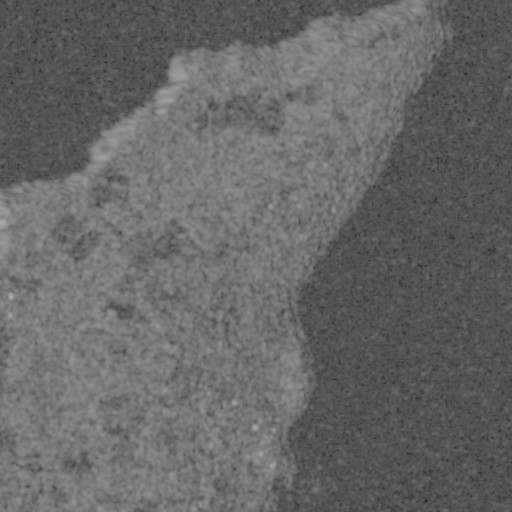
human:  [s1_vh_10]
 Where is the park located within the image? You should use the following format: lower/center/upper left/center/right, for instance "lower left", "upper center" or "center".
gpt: The park is located in the lower left of the image.
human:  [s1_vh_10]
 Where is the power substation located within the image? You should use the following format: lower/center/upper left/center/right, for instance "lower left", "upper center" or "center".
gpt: The power substation is located in the lower center of the image.
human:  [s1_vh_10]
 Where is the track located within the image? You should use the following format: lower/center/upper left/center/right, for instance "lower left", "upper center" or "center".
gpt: The track is located in the upper center of the image.
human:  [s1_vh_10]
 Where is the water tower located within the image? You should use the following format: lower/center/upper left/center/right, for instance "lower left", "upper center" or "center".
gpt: The water tower is located in the lower left of the image.
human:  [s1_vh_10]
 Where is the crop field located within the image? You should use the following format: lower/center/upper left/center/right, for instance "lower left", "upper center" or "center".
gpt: There is no crop field in the image.

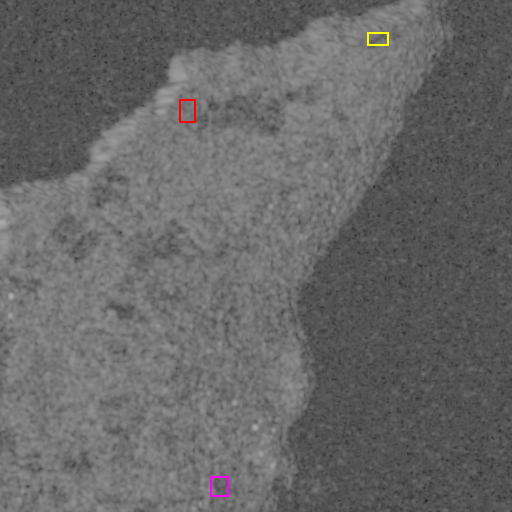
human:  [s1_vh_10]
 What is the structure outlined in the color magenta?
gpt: The structure outlined in magenta is a park.
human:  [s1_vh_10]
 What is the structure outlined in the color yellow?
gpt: The structure outlined in yellow is a parking lot.
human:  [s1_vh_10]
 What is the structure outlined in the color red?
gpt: The structure outlined in red is a track.
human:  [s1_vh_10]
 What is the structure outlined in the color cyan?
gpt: There is no cyan outline.